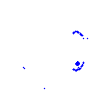
Particle: kaon